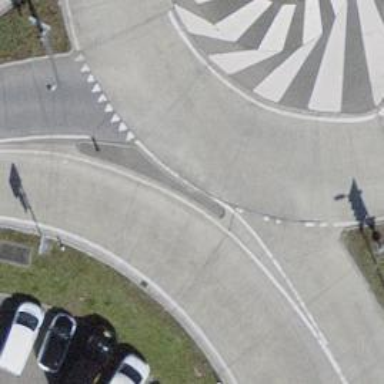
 featuring roundabout with no sidewalks."